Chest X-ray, PA view. Patient: 29 years old, sex M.
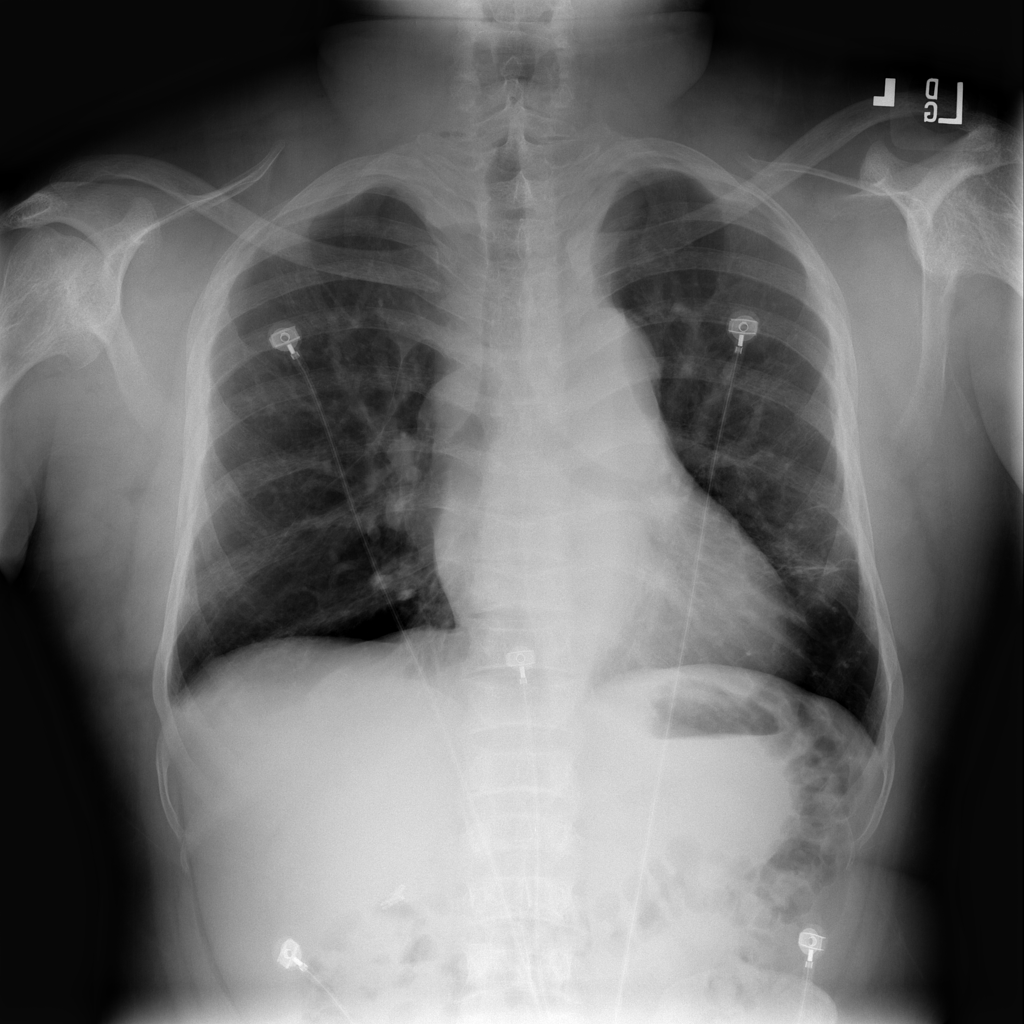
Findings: No Finding